高一 · 计数
阅读如图所示的程序框图, 运行相应的程序, 则程序运行后输出的结果为

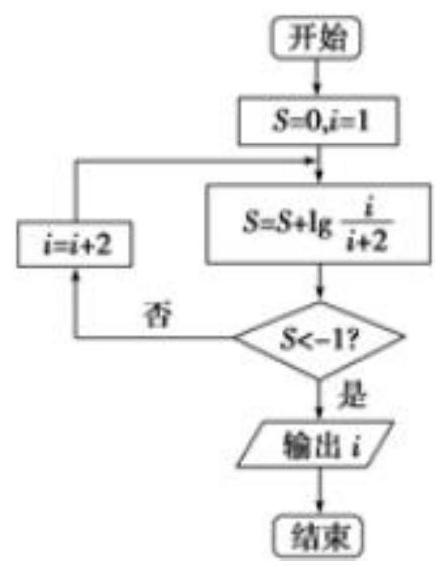
答案: 9
解析: 第一次循环: $S=\lg \frac{1}{3}, i=3$; 第二次循环: $S=\lg \frac{1}{3}+\lg \frac{3}{5}=\lg \frac{1}{5}, i=5$; 第三次循环:

$S=\lg \frac{1}{5}+\lg \frac{5}{7}=\lg \frac{1}{7}, i=7$; 第四次循环: $S=\lg \frac{1}{7}+\lg \frac{7}{9}=\lg \frac{1}{9}, i=9$; 第五次循环:

$S=\lg \frac{1}{9}+\lg \frac{9}{11}=\lg \frac{1}{11}<-1$, 输出 ${ }^{i}=9$.